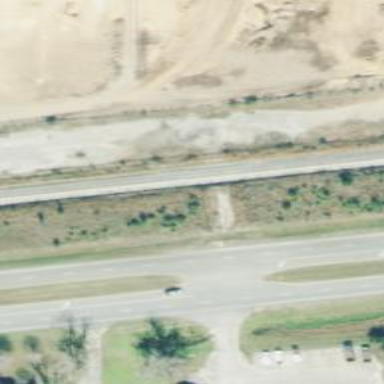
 surfaced with asphalt. It is classified as trunk highway."